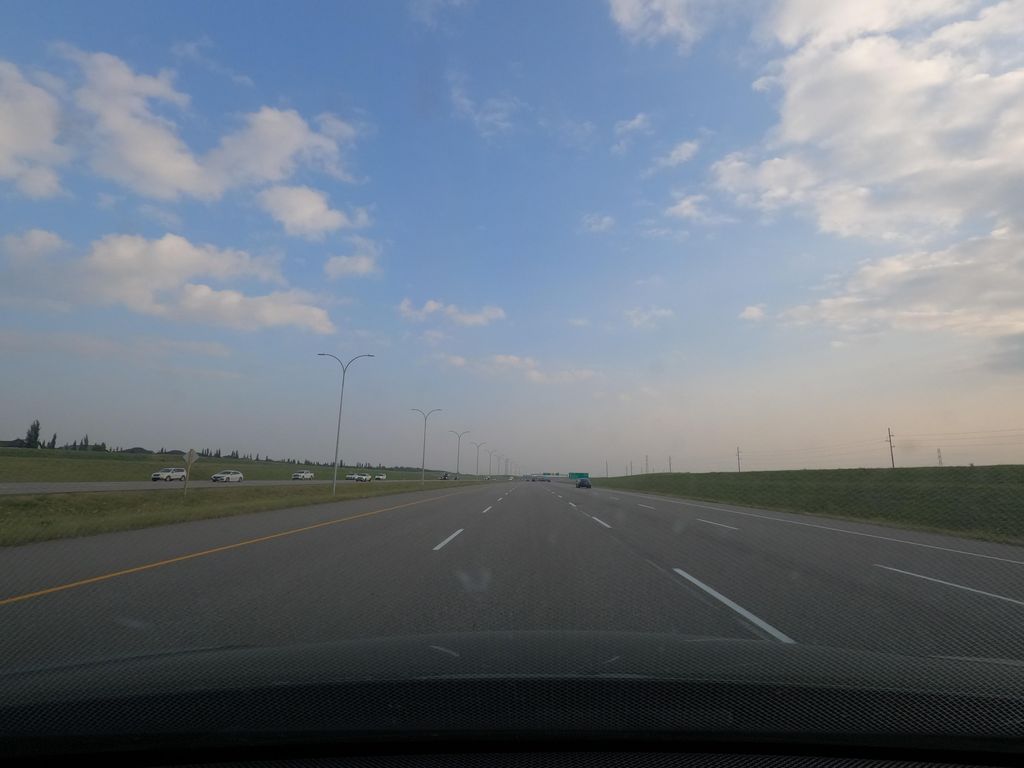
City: calgary